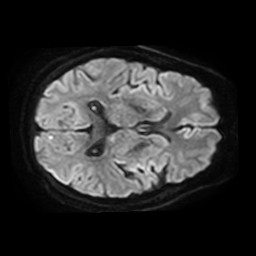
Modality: TRACE
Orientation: axial
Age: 62
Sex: female
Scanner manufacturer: philips
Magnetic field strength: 3 T
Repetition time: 4.034 s
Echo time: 0.05928 s